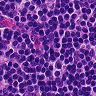
Metastatic tissue present: no